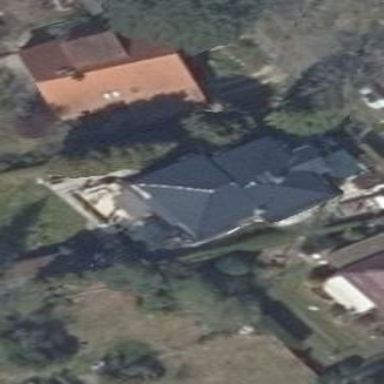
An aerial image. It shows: Detached building with mansard roof shape.